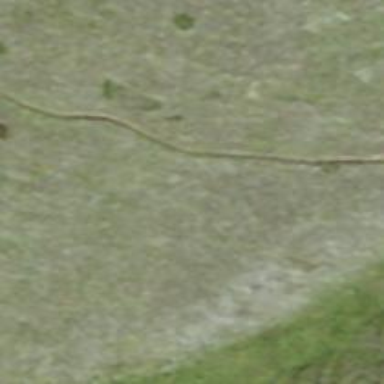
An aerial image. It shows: Path.